Field crop: maize
Growth stage: 2
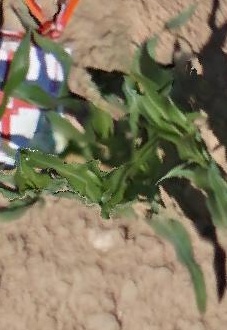
Species: maize